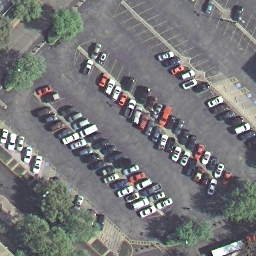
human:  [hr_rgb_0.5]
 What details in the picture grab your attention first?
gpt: parking lot